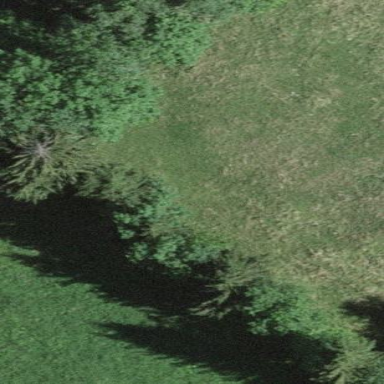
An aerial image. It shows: Forest area.